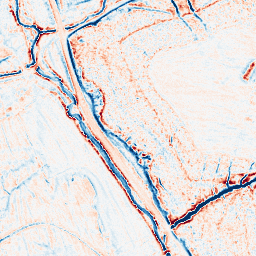
Category: edge_preserving
Decomposition family: anisotropic_diffusion
Decomposition parameters: iterations: 10
kappa: 30
gamma: 0.2
Upsampling method: edge_directed
Upsampling parameters: scale: 2
Upsampling scale: 2